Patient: sex M, age 66
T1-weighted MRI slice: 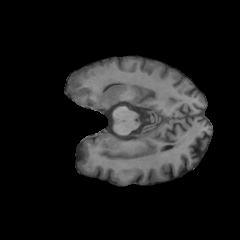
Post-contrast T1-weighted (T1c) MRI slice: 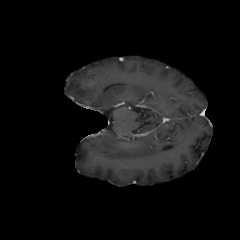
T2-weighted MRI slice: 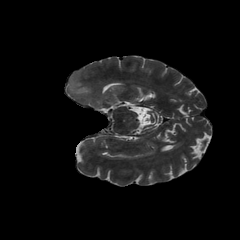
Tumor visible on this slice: yes
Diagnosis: Astrocytoma, IDH-wildtype
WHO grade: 2